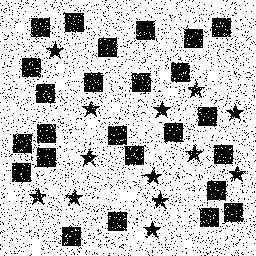
Squares: 25
Triangles: 0
Stars: 13
Total shapes: 38